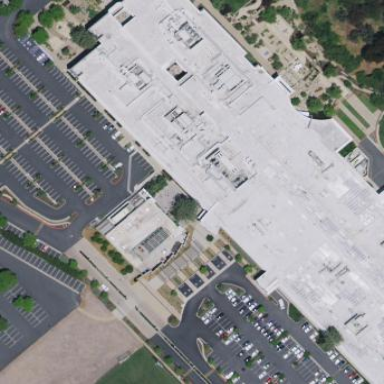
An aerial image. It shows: Industrial building.